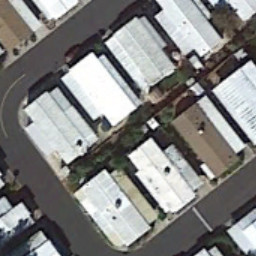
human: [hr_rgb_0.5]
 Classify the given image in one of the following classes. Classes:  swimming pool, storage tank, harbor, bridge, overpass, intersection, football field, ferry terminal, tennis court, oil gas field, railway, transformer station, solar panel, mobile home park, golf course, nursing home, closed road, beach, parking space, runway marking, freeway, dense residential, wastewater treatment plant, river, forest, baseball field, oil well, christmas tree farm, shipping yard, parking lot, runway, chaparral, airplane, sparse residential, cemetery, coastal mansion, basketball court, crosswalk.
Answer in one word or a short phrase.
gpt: mobile home park